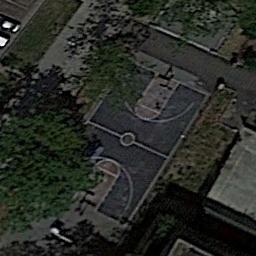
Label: basketball_court